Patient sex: M
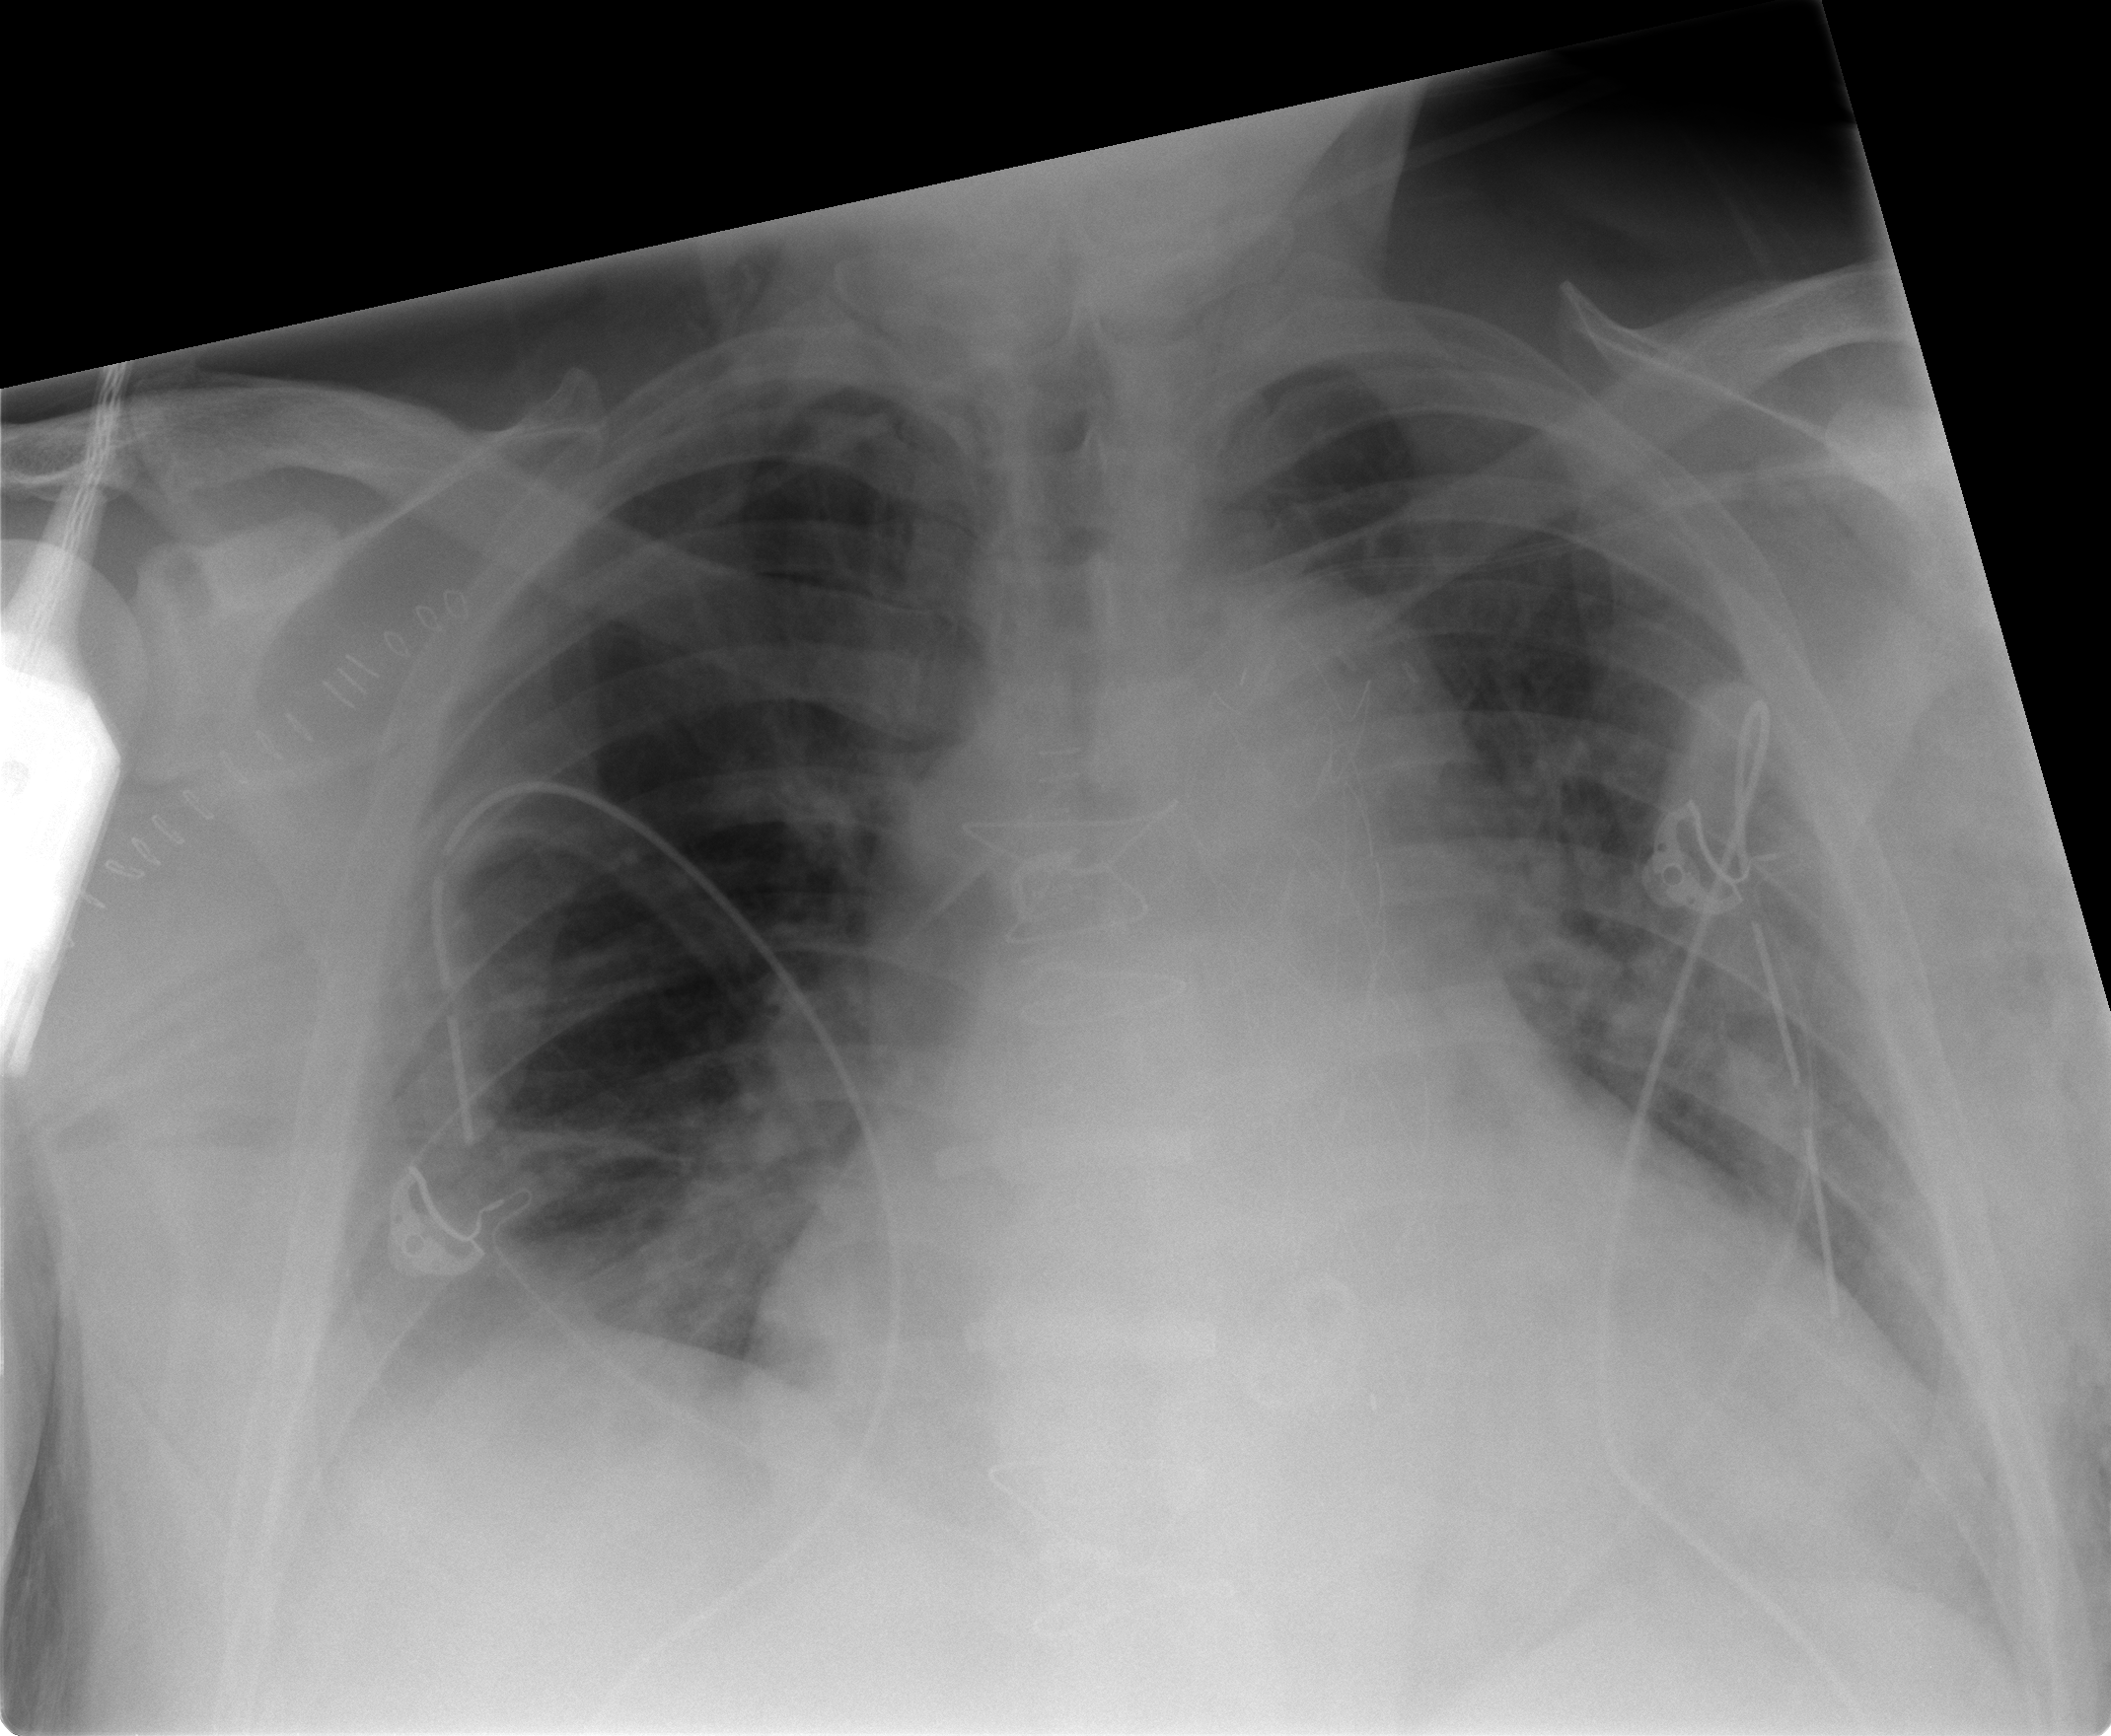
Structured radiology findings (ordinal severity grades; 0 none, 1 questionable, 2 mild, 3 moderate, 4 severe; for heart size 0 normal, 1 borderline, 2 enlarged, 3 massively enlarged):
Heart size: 2
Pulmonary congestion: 2
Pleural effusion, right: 2
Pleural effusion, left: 1
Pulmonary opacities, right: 2
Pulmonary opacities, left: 3
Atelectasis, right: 3
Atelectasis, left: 2